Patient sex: M
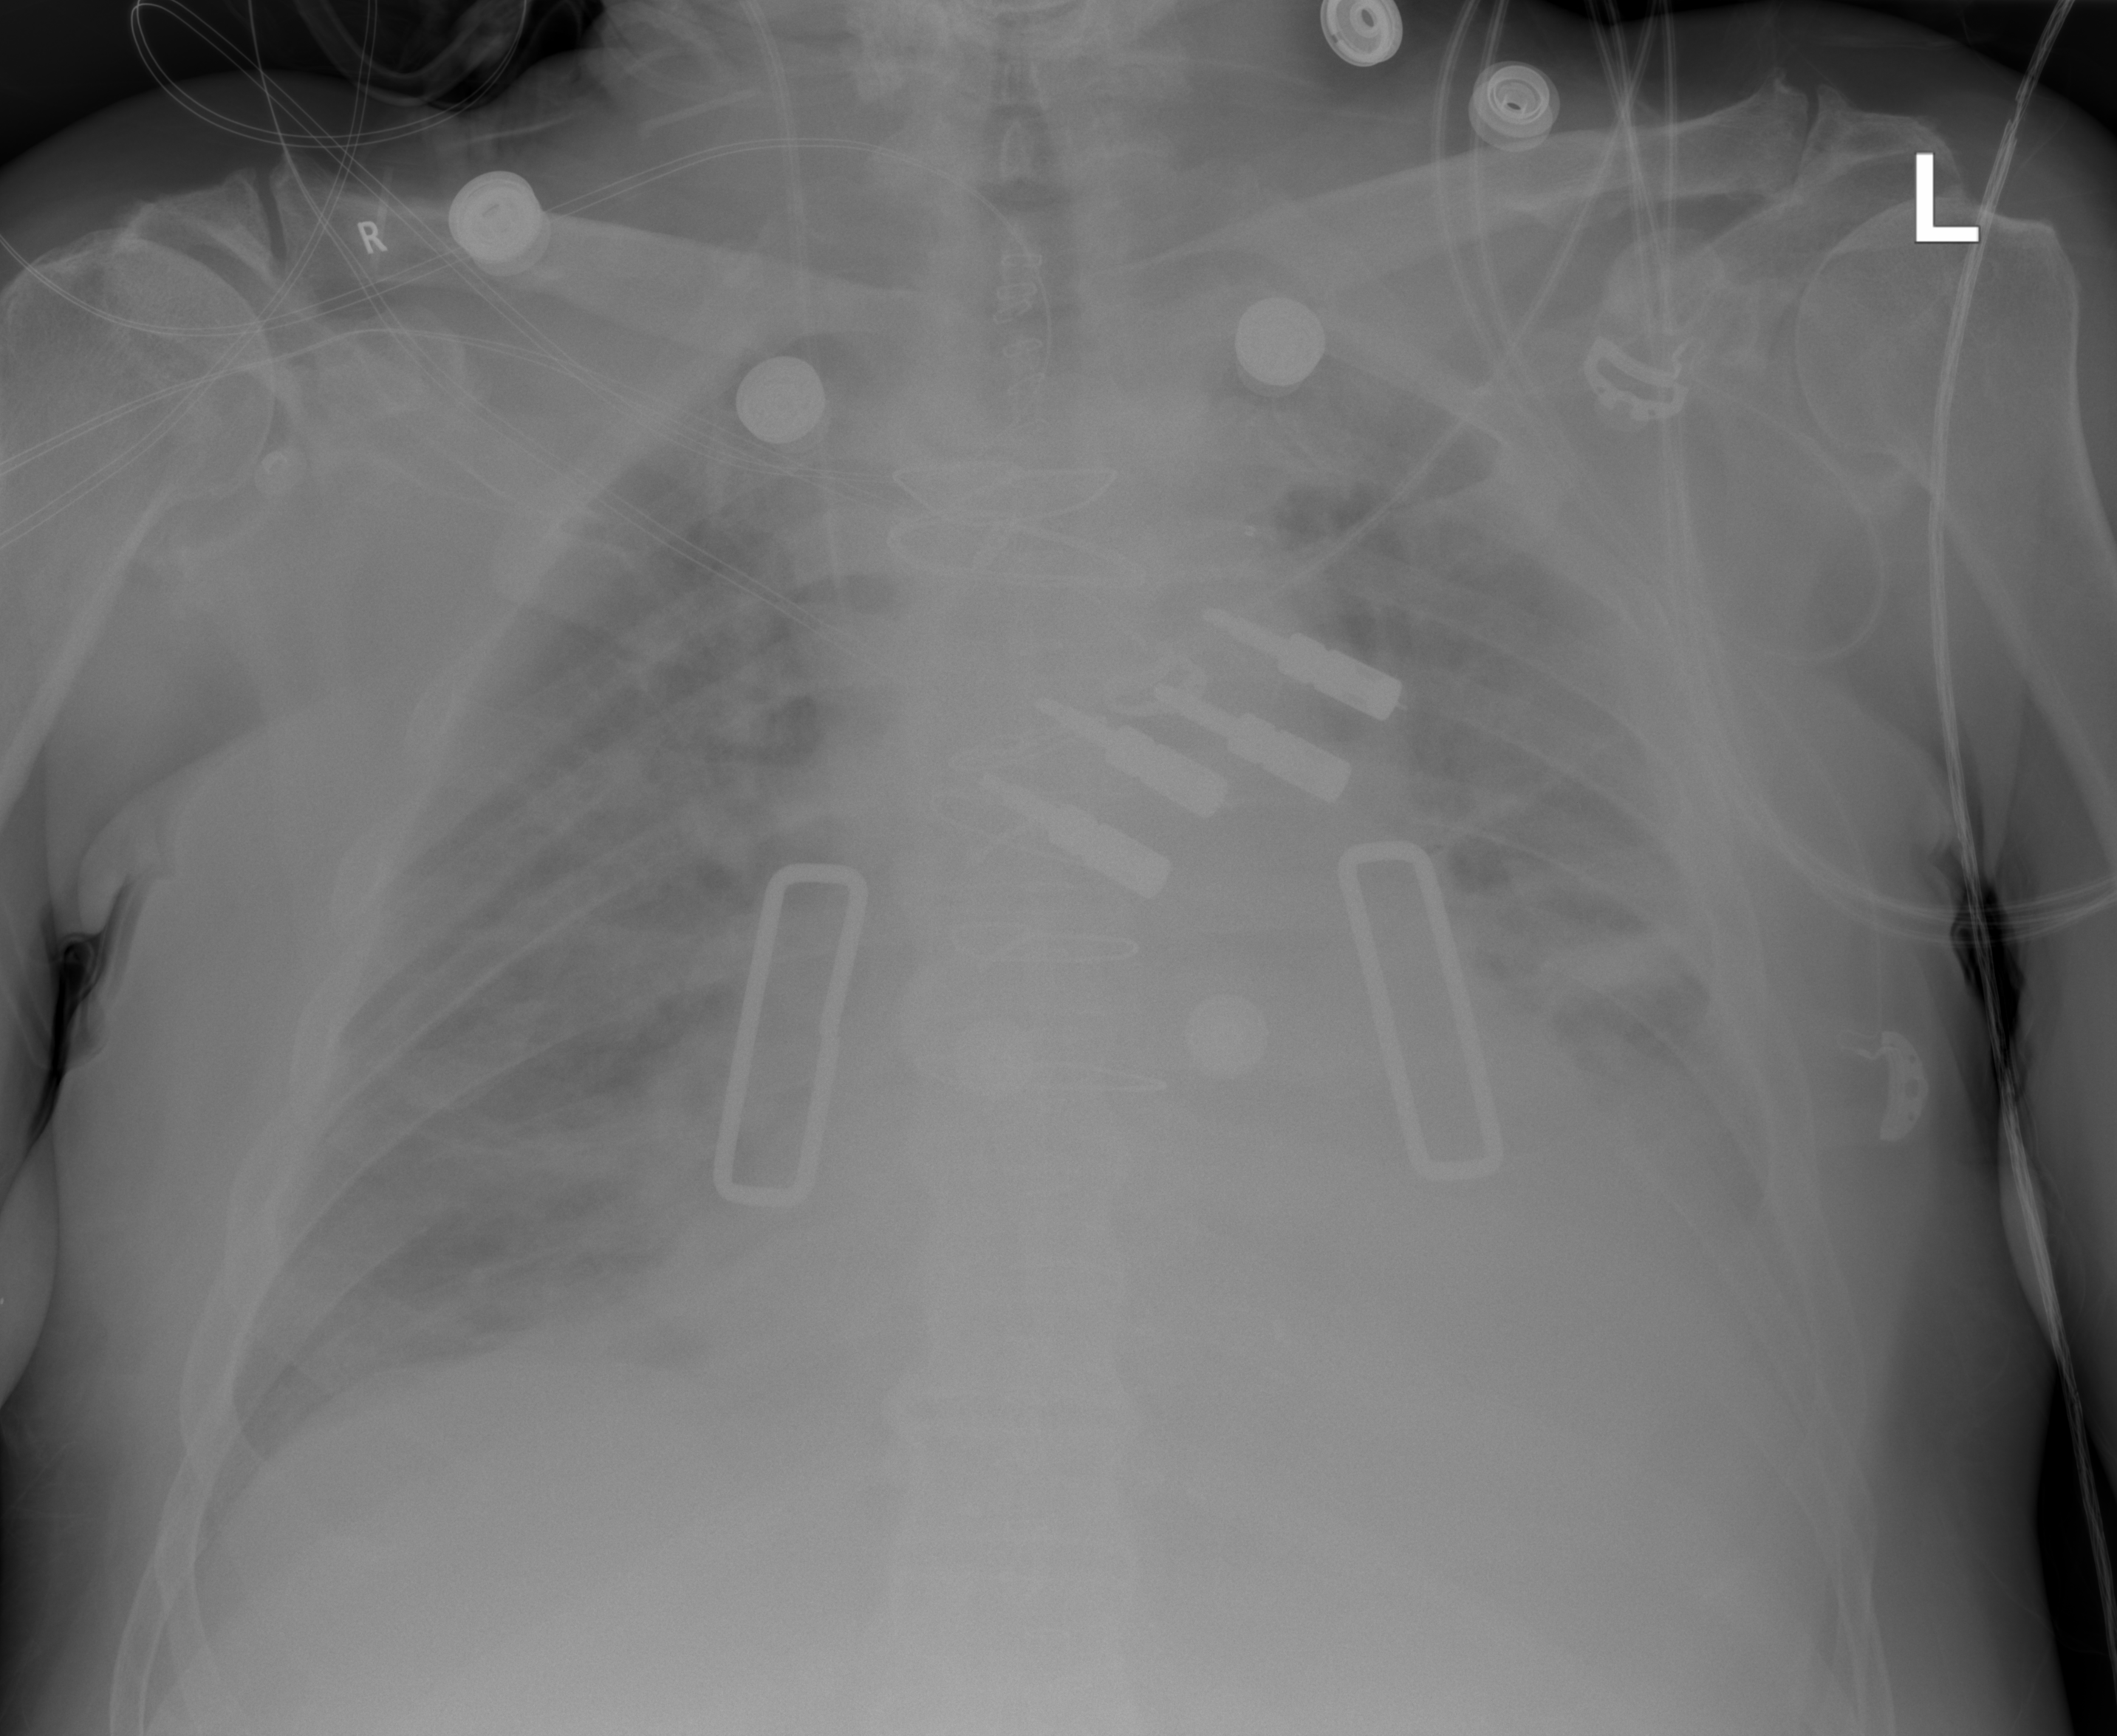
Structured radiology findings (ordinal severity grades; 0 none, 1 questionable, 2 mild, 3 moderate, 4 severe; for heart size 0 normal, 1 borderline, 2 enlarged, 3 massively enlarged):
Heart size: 0
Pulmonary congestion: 2
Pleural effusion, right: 2
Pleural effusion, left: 2
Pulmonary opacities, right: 0
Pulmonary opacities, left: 0
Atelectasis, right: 2
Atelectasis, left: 2